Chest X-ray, PA view. Patient: 33 years old, sex F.
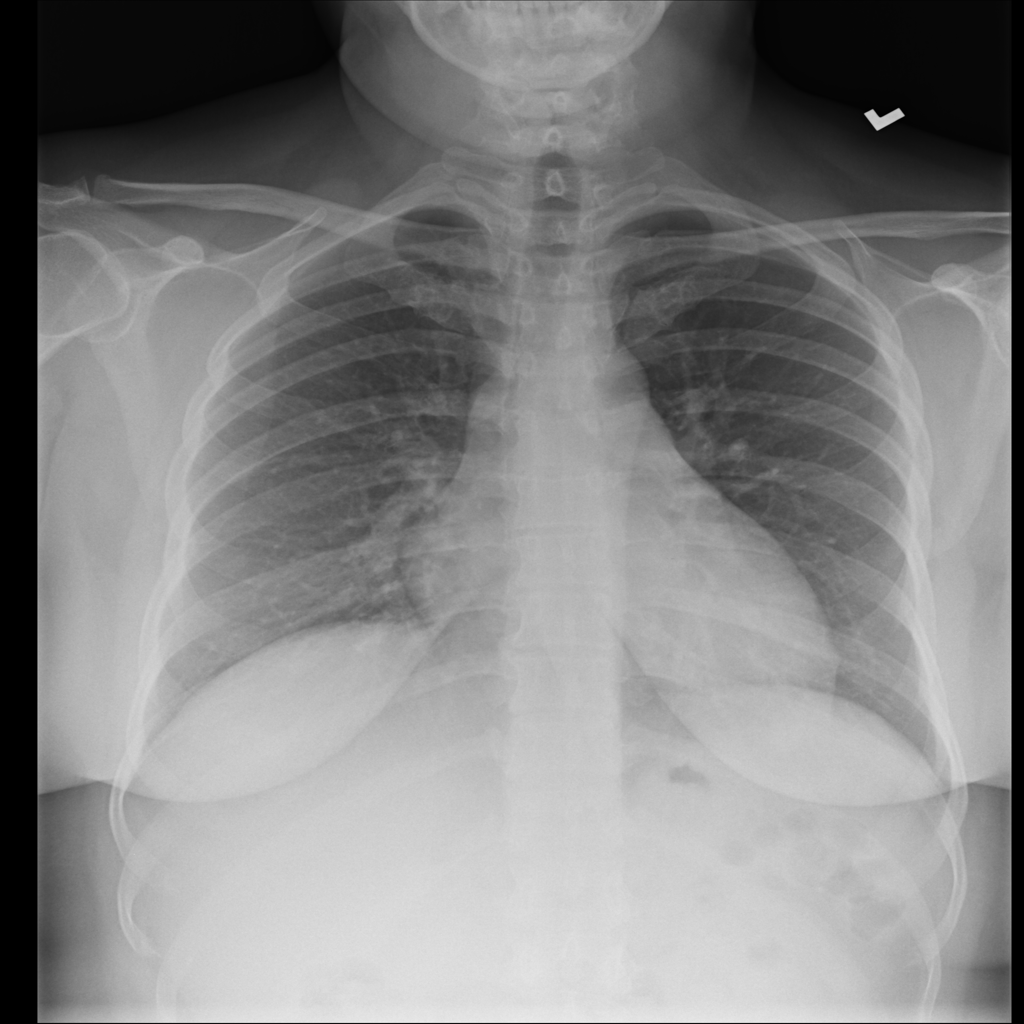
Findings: No Finding